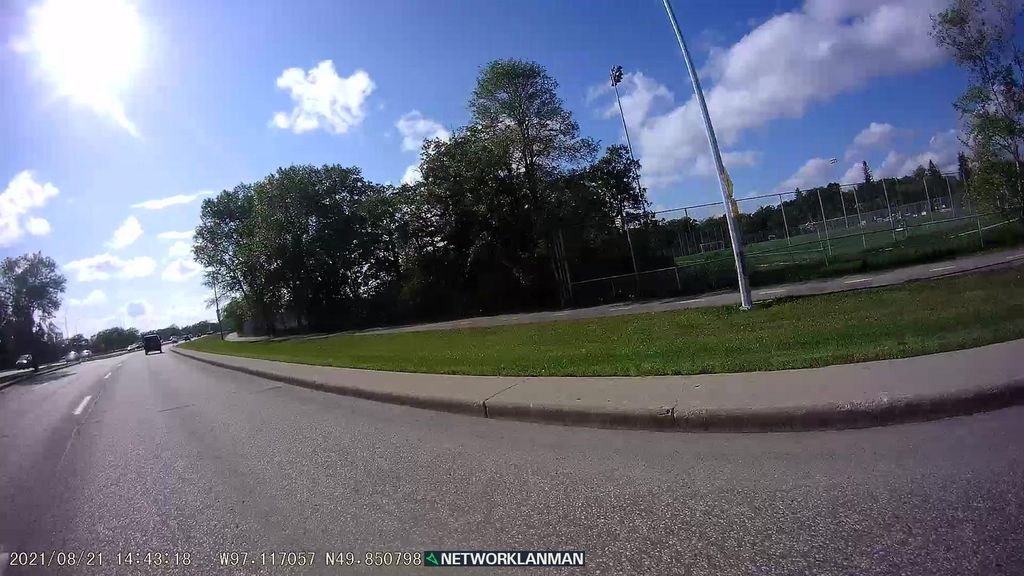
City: winnipeg